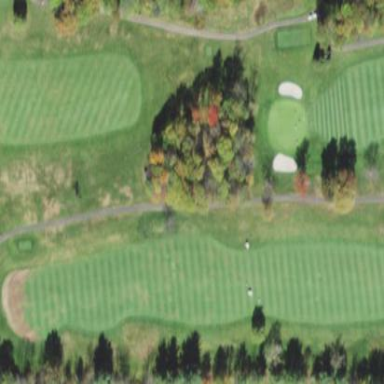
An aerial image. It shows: Golf rough area.